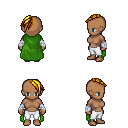
a pixel art fantasy rpg character, female body template, human, dark skin, green cape, white pants, blonde long mohawk hairstyle, white cloth bandages, four views (front, back, left, right), 2x2 character sprite sheet, small pixel art, hard edges, no anti-aliasing